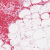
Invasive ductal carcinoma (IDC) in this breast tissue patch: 0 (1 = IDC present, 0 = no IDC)